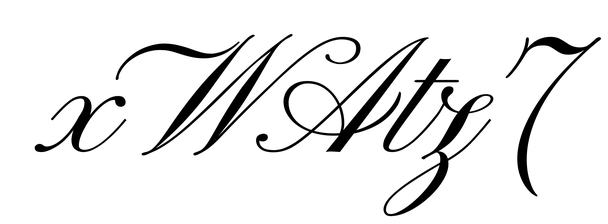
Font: PinyonScript-Regular